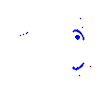
Particle: kaon